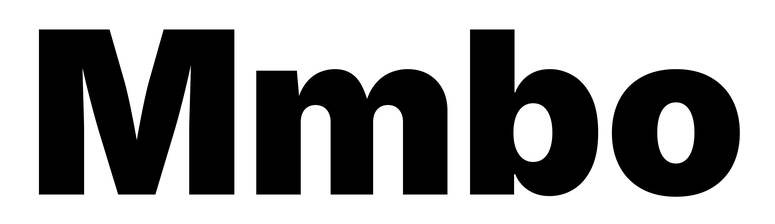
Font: Inter_Black